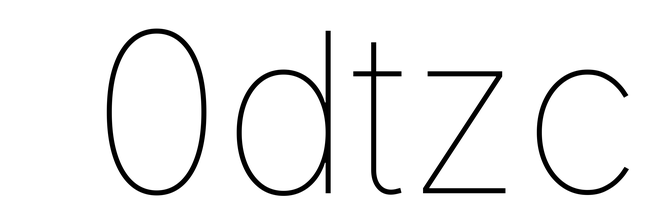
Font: Inter_Thin